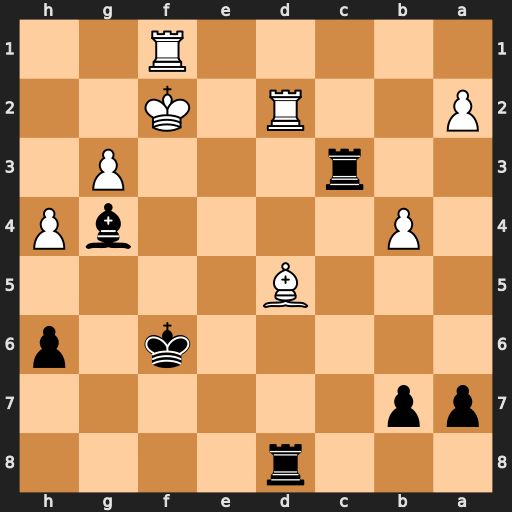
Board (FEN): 3r4/pp6/5k1p/3B4/1P4bP/2r3P1/P2R1K2/5R2
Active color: b
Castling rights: -
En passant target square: -
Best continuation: Bf3 Rd3 Rxd3